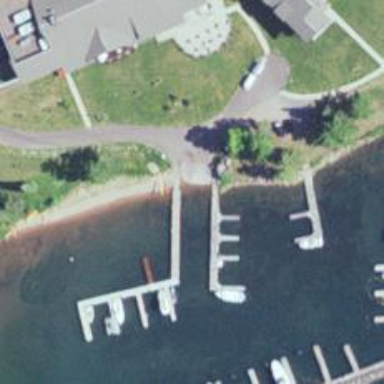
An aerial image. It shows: Slipway on leisure land.